Question: I have a very simple WPF application that renders in a canvas:
The blue squares are 'ItemsControl' and the red circles are 'Controls'
The following step in my application is . The shaphes will be moved and I want the connections to be automatically moved. I readed about how to do it adding connection bindings.
All worked fine with canvas direct children (container), but if I want to connect the nodes, it does not work. It seems that if I don't call 'Canvas.SetLeft()' and 'Canvas.SetTop()' explicitily, then 'Canvas.GetLeft()' and 'Canvas.GetTop()' return NAN.
How should I proceed?
- 'Canvas.GetLeft()'-
## Source code and screenshot

This is the source code of the example. You can find <URL> the complete example:
'''
public partial class MainWindow : Window
{
public MainWindow()
{
InitializeComponent();
Container container1 = new Container() { Width = 100, Height = 100 };
Node node1 = new Node() { Width = 50, Height = 50 };
container1.Items.Add(node1);
Container container2 = new Container() { Width = 100, Height = 100 };
Node node2 = new Node() { Width = 50, Height = 50 };
container2.Items.Add(node2);
Canvas.SetLeft(container2, 200);
myCanvas.Children.Add(container1);
myCanvas.Children.Add(container2);
}
}
class Container : ItemsControl
{
protected override void OnRender(DrawingContext drawingContext)
{
drawingContext.DrawRectangle(
Brushes.Blue, null, new Rect(0, 0, this.Width, this.Height));
}
}
class Node : Control
{
protected override void OnRender(DrawingContext drawingContext)
{
drawingContext.DrawEllipse(
Brushes.Red, null,
new Point(Width / 2, Height / 2), Width / 2, Height / 2);
}
}
'''
This is how I implemented the connections between the shapes:
'''
public Shape AddConnection(UIElement source, UIElement target)
{
Connector conn = new Connector();
conn.SetBinding(Connector.StartPointProperty,
CreateConnectorBinding(source));
conn.SetBinding(Connector.EndPointProperty,
CreateConnectorBinding(target));
return conn;
}
private MultiBinding CreateConnectorBinding(UIElement connectable)
{
// Create a multibinding collection and assign an appropriate converter to it
MultiBinding multiBinding = new MultiBinding();
multiBinding.Converter = new ConnectorBindingConverter();
// Create binging #1 to IConnectable to handle Left
Binding binding = new Binding();
binding.Source = connectable;
binding.Path = new PropertyPath(Canvas.LeftProperty);
multiBinding.Bindings.Add(binding);
// Create binging #2 to IConnectable to handle Top
binding = new Binding();
binding.Source = connectable;
binding.Path = new PropertyPath(Canvas.TopProperty);
multiBinding.Bindings.Add(binding);
// Create binging #3 to IConnectable to handle ActualWidth
binding = new Binding();
binding.Source = connectable;
binding.Path = new PropertyPath(FrameworkElement.ActualWidthProperty);
multiBinding.Bindings.Add(binding);
// Create binging #4 to IConnectable to handle ActualHeight
binding = new Binding();
binding.Source = connectable;
binding.Path = new PropertyPath(FrameworkElement.ActualHeightProperty);
multiBinding.Bindings.Add(binding);
return multiBinding;
}
'''
The 'Connector' object is very simple. It has a LineGeometry and exposes two DependencyProperties to calculate the start point and the end point.
'''
public static readonly DependencyProperty StartPointProperty =
DependencyProperty.Register(
"StartPoint",
typeof(Point),
typeof(Connector),
new FrameworkPropertyMetadata(
new Point(0, 0),
FrameworkPropertyMetadataOptions.AffectsMeasure));
public static readonly DependencyProperty EndPointProperty =
DependencyProperty.Register(
"EndPoint",
typeof(Point),
typeof(Connector),
new FrameworkPropertyMetadata(
new Point(0, 0),
FrameworkPropertyMetadataOptions.AffectsMeasure));
'''
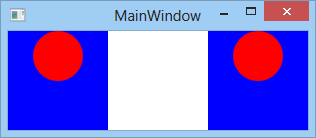
Answer: Everything is so wrong I can't really answer the question without fixing things.
1. Your nodes and containers shouldn't be controls that use OnRender. There's a lot of expectations in WPF, and one expectation is that you use their controls. If you dig into Microsoft code, they have a lot of things hard-coded for their classes.
2. You should have data objects for Node and Container that have Connections. Container should have a list of children Nodes.
3. You'll use a DataTemplate or Style to actually implement the UI. That's where you do your bindings, but don't use a multibinding. Just bind to individual values themselves. If you need to evaluate, then you create ViewModel objects that perform these calculations for you. You don't do your construction code in converters.
Because you're using bindings to connect things and your "connectable" doesn't describe whether it's a node or container or both, I'm going to assume it can be both.
For example:
'''
public interface IConnection
{
IConnectable A { get; set; }
IConnectable B { get; set; }
}
public class Connection : IConnection, Line
{
DependencyProperty AProperty = ...;
DependencyProperty BProperty = ...;
}
public class Node : IConnectable
{
DependencyProperty ConnectionProperty = ...;
}
public class Container : IConnectable
{
DependencyProperty ConnectionProperty = ...;
ObservableCollection<IConnectable> Children = ...;
}
public class ContainerView : IConnectable
{
DependencyProperty ConnectionPointProperty = ...;
DependencyProperty ConnectionProperty = ...;
void OnSizeChanged(...)
{
RecalcConnectionPoint();
}
void OnConnectionPointOtherChanged()
{
RecalcConnectionPoint();
}
void RecalcConnectionPoint()
{
if (Connection.A == this)
{
if (Connection.B.ConnectionPoint.Left < this.Left)
{
ConnectionPoint = new Point(Left, Top + Height/2);
}
else
{
ConnectionPoint = new Point(Right, Top + Height/2);
}
}
}
}
'''
Then you would bind the properties that match up from your Model classes to your ViewModel classes. Then manipulating the data in your Model classes would update your View.
Your Styles for your Container and Nodes would decide how to draw them, so say one day you decide a Node should look like a Rectangle instead... You change a style and don't have to dig through OnRender code.
This is how you design WPF programs.
Other benefits.
If you were to put a "Connection UI Object" somewhere on the Container, you'd bind to it's point instead. You could use a Grid to align the ConnectionPointView, and then the ConnectionPoint would be updated automatically.